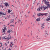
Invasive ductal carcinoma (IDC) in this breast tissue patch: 0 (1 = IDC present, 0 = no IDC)